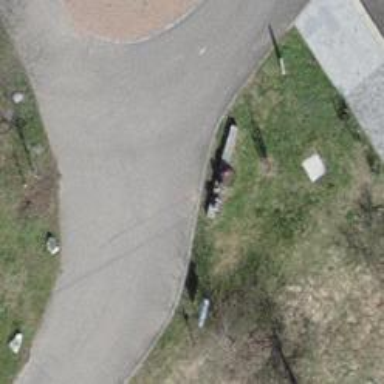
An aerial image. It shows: Brown bench.